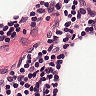
Metastatic tissue present: no